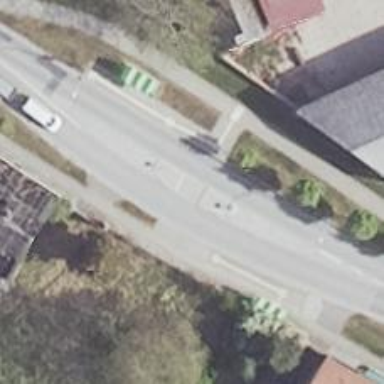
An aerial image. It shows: Unmarked footway crossing with traffic island.